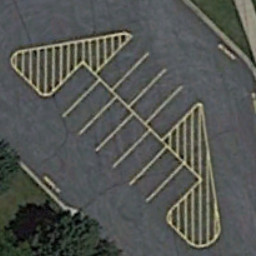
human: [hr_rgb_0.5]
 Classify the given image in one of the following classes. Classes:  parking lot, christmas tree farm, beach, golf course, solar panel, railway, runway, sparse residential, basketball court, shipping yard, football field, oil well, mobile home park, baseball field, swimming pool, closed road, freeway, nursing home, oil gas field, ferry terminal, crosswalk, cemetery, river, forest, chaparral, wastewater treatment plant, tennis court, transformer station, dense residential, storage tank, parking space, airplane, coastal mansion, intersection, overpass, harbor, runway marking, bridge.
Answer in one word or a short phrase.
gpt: parking space